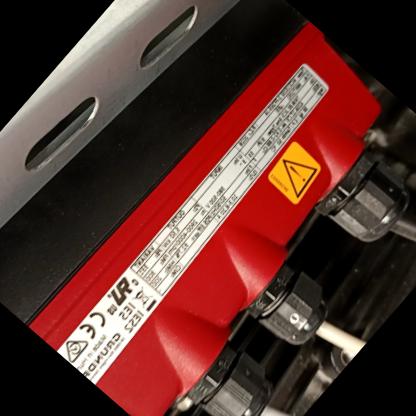
Klasa: tabliczka-znamionowa